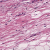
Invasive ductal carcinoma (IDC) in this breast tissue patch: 0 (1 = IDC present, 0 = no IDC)